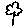
Label: flower